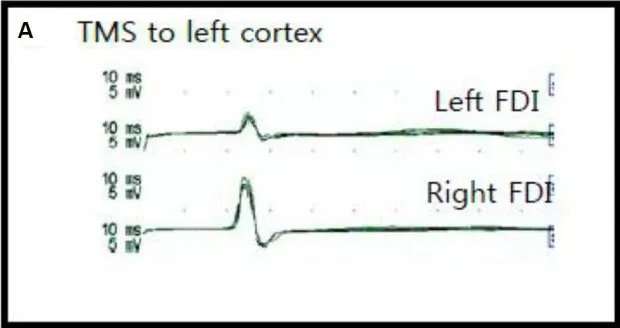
Recording of the right and left first dorsal interossei motor evoked potentials during transcranial magnetic stimulation (TMS). There was ipsilateral and contralateral first dorsal interossei response during left cortex stimulation (A).
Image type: electrography (ekg)